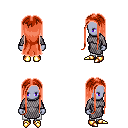
a pixel art fantasy rpg character, female body template, dark elf, purple skin, chain mail, white pants, red extra-long hairstyle, gold boots, four views (front, back, left, right), 2x2 character sprite sheet, small pixel art, hard edges, no anti-aliasing